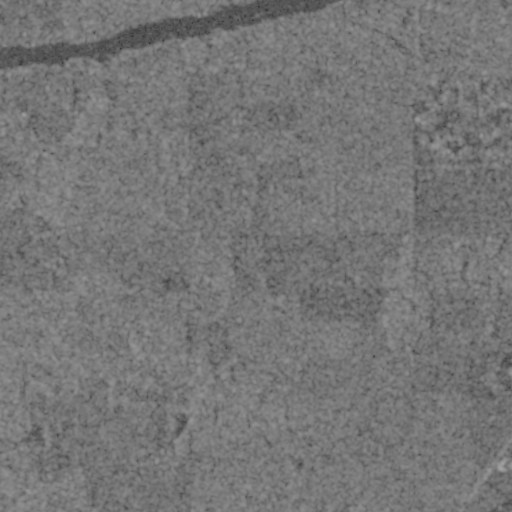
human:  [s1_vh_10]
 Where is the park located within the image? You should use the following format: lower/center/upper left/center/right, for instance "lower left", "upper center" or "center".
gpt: The park is located in the upper of the image.
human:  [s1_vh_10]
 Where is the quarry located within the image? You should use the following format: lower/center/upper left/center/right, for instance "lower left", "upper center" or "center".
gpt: The quarry is located in the upper right of the image.
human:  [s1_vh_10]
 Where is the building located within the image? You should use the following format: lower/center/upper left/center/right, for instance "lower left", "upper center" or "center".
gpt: The building is located in the upper right of the image.
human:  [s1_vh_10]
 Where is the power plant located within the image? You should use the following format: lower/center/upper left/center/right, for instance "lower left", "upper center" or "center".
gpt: There is no power plant in the image.

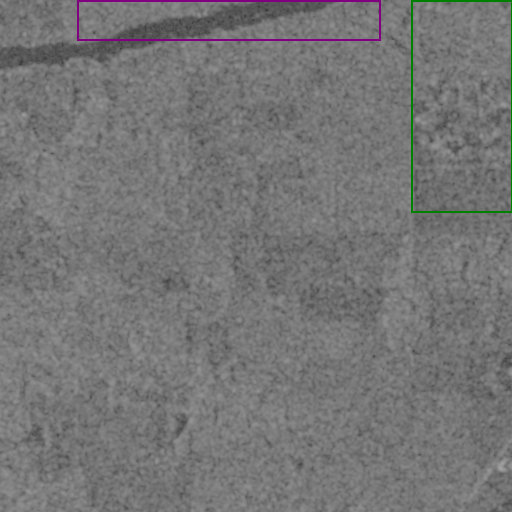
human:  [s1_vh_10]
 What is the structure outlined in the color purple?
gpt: The structure outlined in purple is a park.
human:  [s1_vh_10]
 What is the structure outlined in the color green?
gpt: The structure outlined in green is a quarry.
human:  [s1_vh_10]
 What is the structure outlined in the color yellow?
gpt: There is no yellow outline.